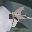
Label: 4